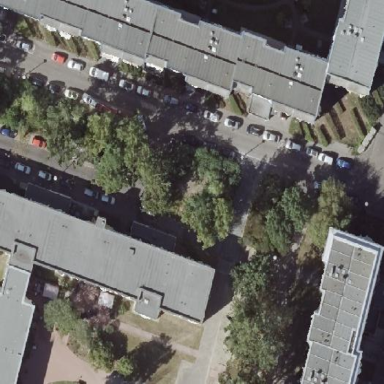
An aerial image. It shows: Flat-roofed residential building.